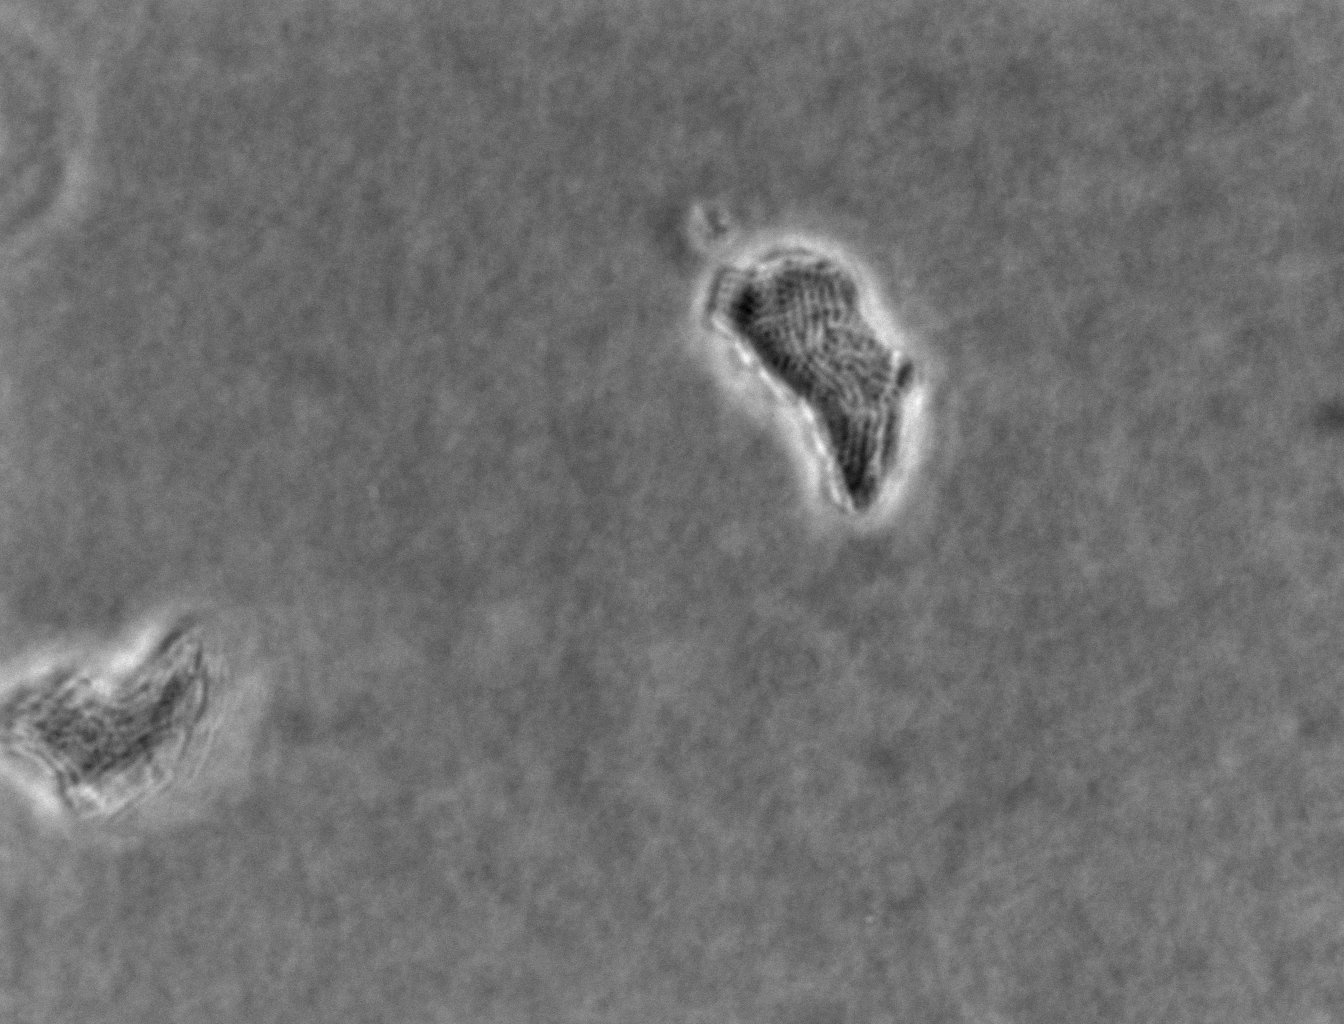
various_fewshot